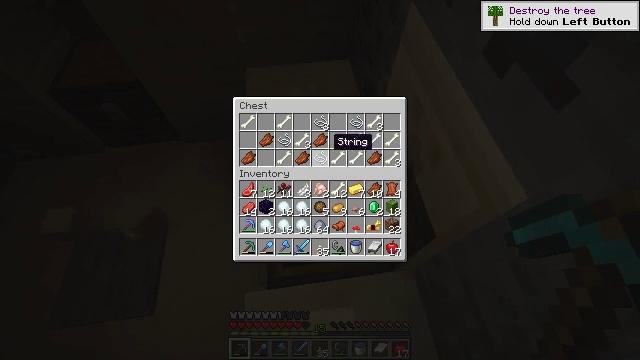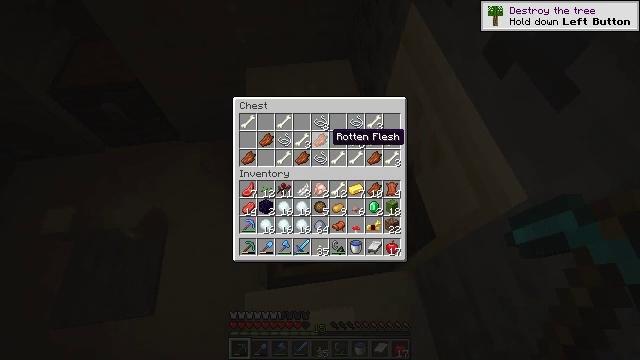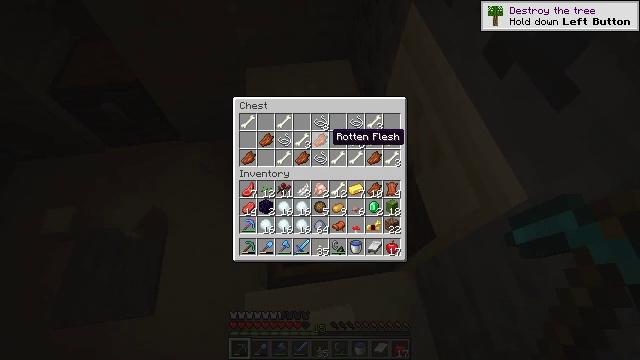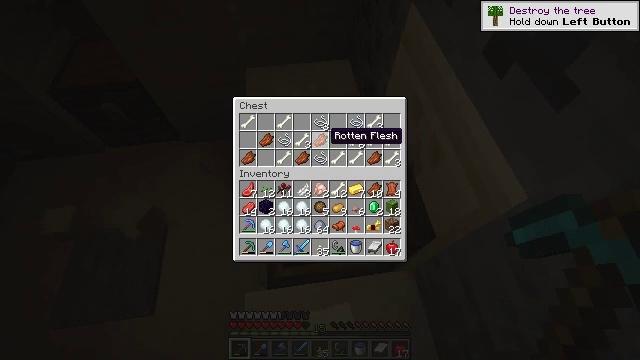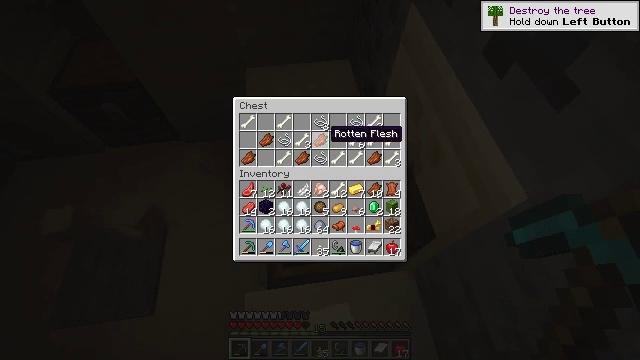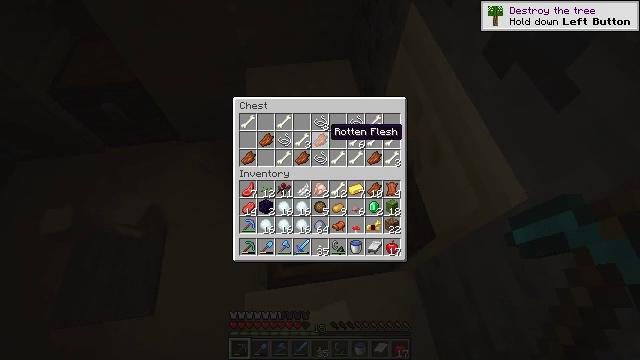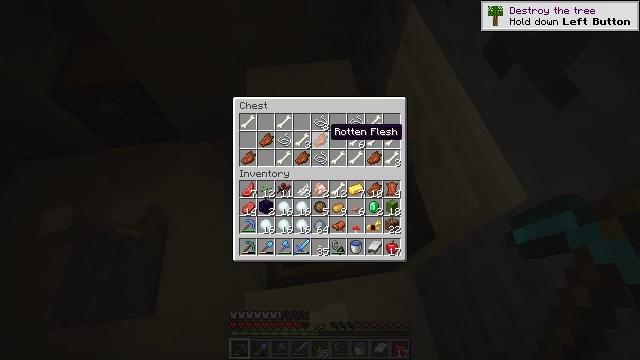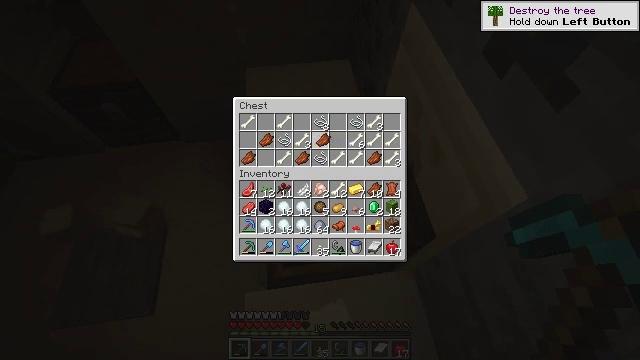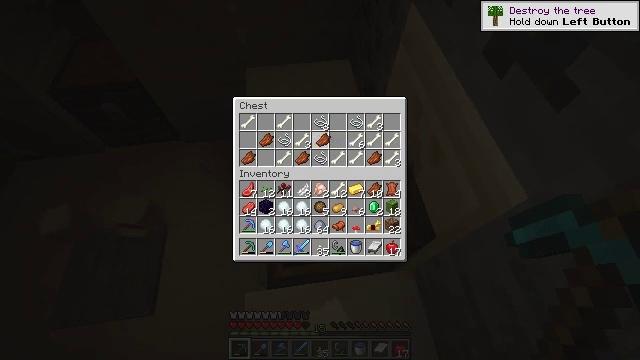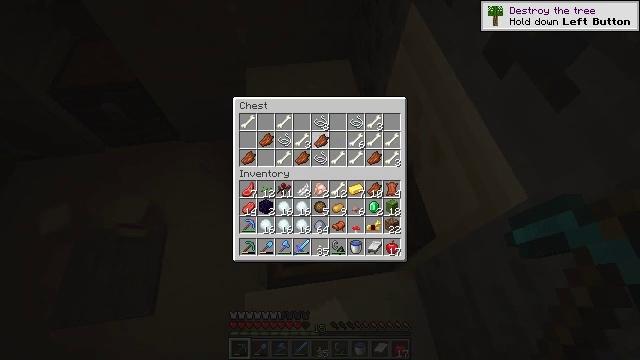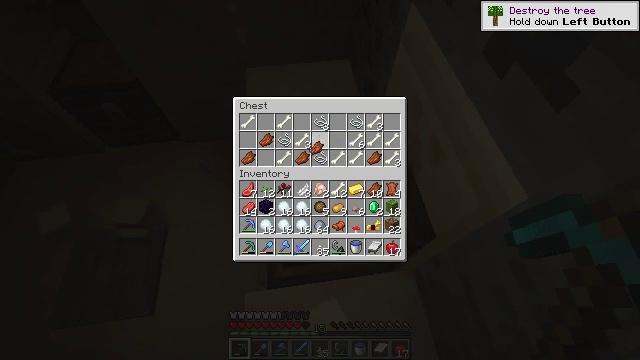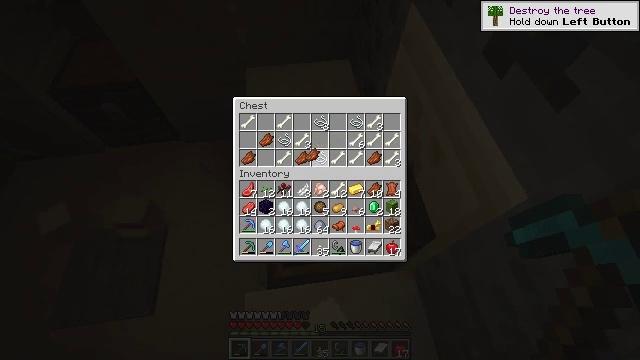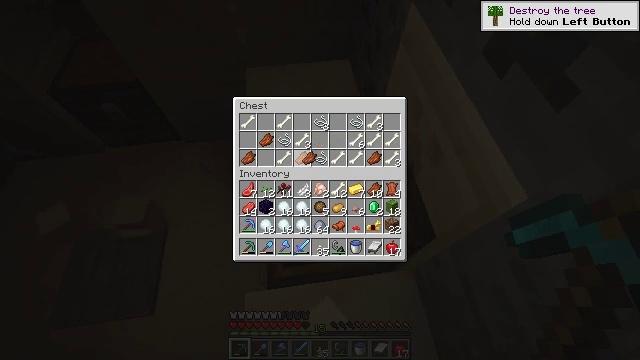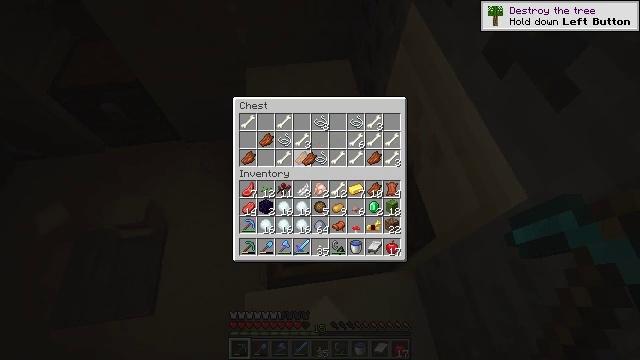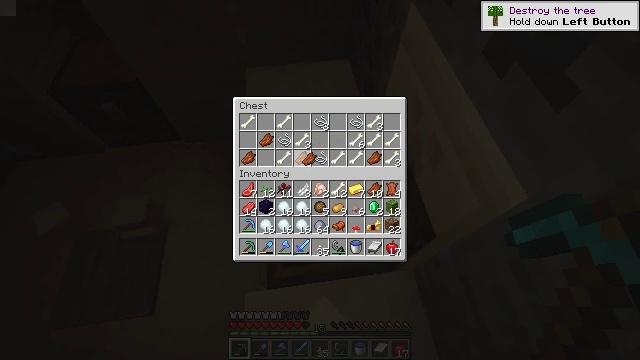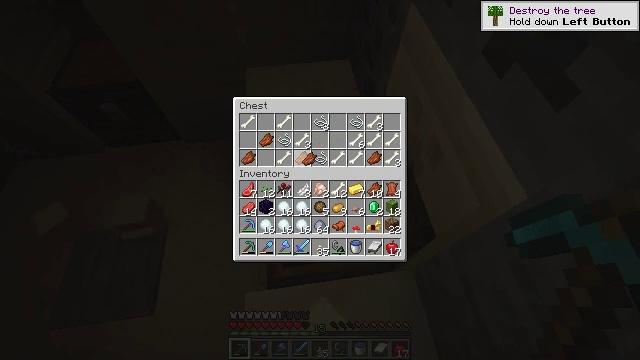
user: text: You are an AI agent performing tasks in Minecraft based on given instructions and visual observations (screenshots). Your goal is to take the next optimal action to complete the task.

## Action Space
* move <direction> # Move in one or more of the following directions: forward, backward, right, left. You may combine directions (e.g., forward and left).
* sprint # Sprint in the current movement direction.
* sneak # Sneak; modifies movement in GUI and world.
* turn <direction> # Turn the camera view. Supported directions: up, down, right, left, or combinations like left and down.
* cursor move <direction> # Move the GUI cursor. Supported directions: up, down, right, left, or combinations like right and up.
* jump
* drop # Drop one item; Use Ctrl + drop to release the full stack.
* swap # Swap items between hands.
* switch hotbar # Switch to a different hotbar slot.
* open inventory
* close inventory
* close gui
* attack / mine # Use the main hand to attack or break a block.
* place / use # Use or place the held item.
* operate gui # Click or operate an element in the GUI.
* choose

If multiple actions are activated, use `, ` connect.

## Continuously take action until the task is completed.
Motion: motion action
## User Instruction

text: Mine the cut sandstone.
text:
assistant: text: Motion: no_op
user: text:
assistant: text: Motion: no_op
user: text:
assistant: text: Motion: no_op
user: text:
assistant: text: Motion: no_op
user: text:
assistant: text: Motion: no_op
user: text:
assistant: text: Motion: no_op
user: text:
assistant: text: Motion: operate gui
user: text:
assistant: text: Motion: operate gui
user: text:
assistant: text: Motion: operate gui
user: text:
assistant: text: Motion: cursor move down
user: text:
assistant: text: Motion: cursor move down
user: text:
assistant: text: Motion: no_op
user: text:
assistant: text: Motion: operate gui
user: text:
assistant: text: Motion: operate gui
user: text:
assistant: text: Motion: operate gui
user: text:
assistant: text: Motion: operate gui
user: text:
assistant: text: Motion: no_op
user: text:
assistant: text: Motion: no_op
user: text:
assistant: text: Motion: no_op
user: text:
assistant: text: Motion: no_op
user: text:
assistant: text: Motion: operate gui
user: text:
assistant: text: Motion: operate gui
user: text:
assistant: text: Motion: operate gui
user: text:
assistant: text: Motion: no_op
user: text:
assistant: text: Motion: cursor move left
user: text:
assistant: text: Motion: cursor move left
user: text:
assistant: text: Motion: no_op
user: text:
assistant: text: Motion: no_op
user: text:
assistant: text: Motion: no_op
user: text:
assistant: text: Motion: no_op